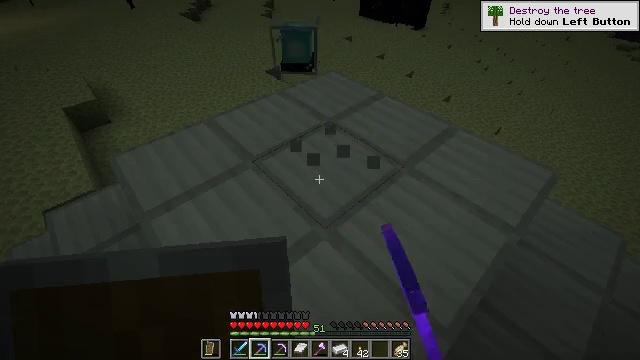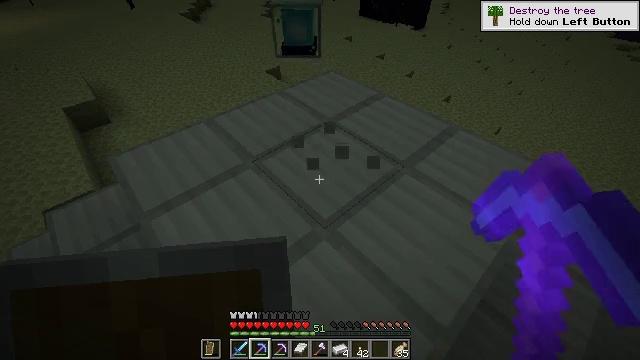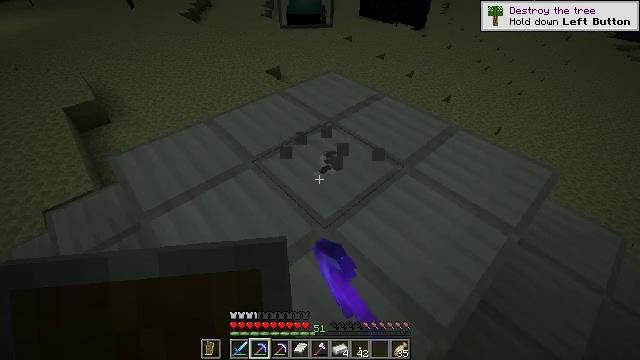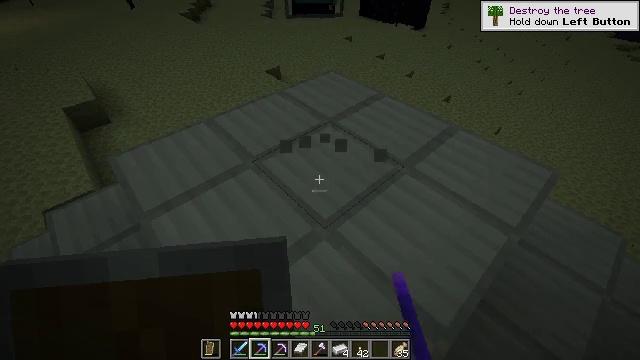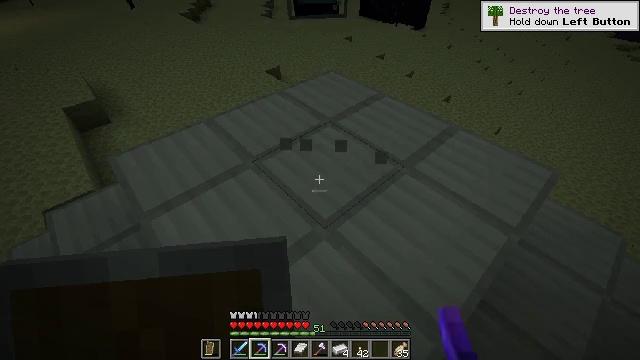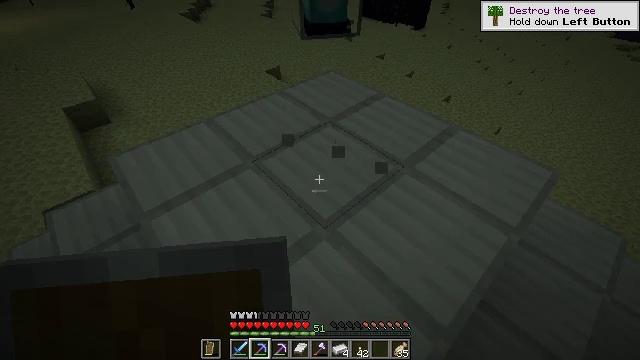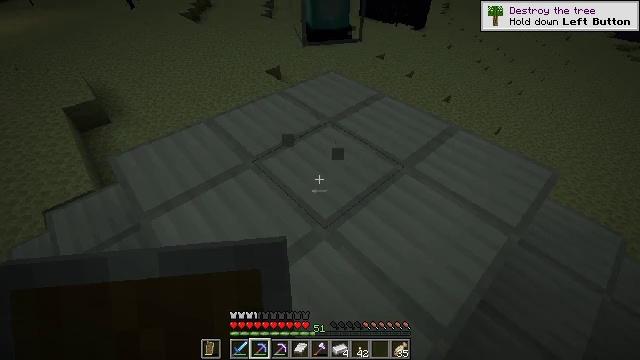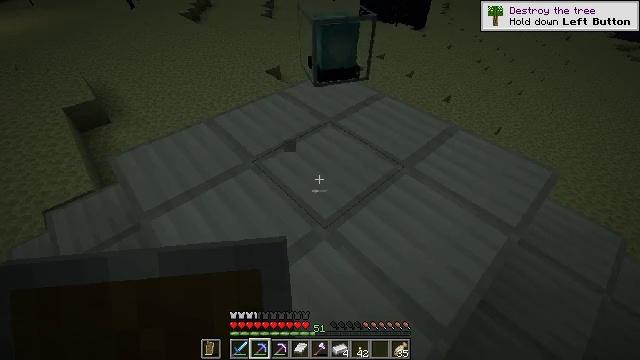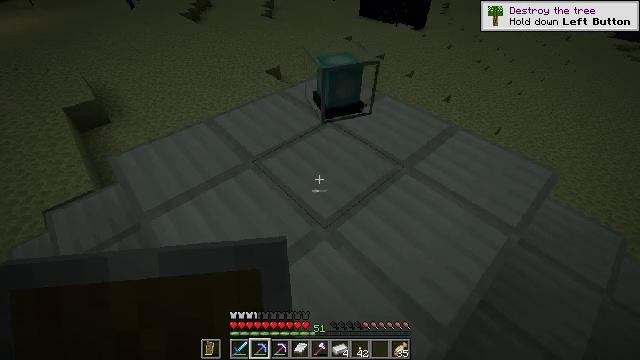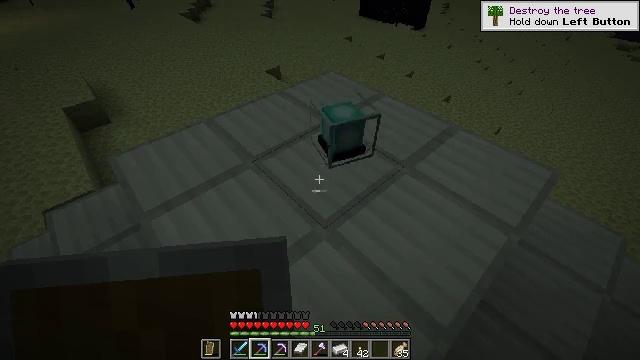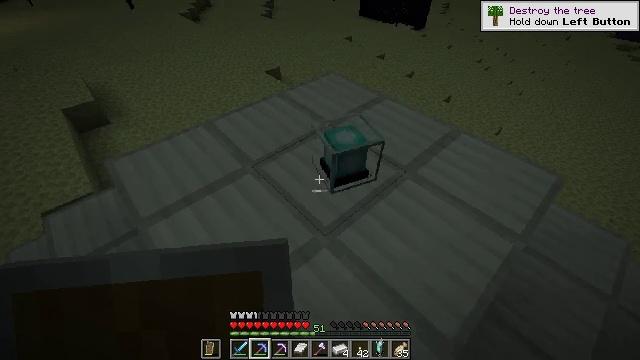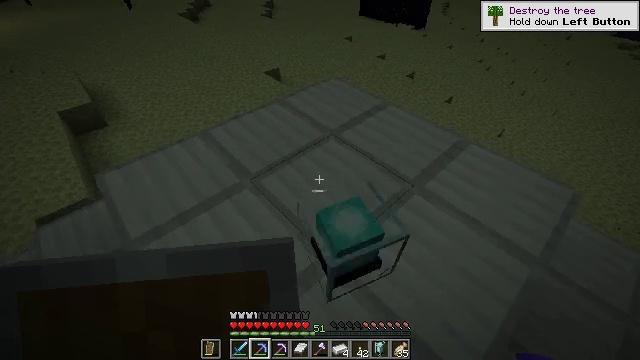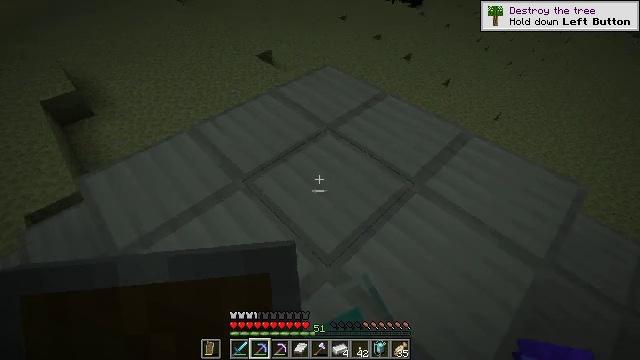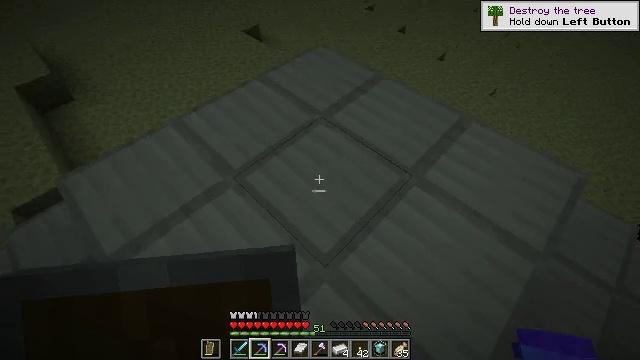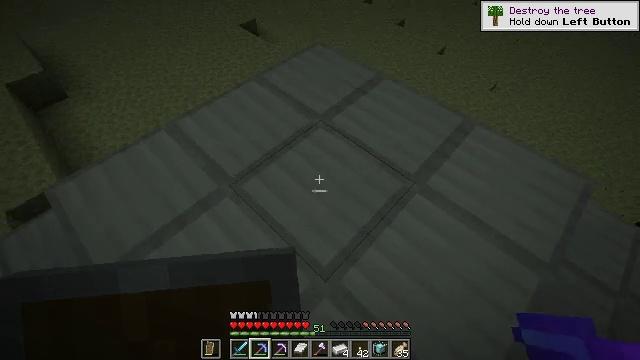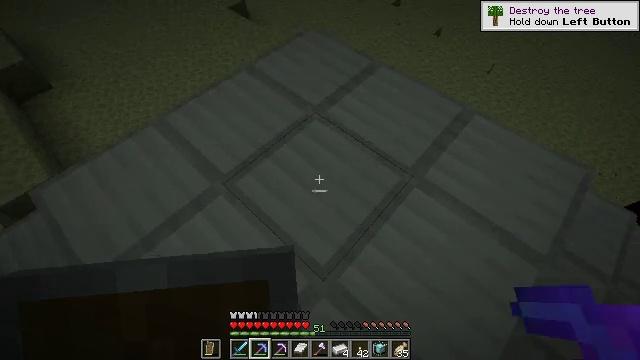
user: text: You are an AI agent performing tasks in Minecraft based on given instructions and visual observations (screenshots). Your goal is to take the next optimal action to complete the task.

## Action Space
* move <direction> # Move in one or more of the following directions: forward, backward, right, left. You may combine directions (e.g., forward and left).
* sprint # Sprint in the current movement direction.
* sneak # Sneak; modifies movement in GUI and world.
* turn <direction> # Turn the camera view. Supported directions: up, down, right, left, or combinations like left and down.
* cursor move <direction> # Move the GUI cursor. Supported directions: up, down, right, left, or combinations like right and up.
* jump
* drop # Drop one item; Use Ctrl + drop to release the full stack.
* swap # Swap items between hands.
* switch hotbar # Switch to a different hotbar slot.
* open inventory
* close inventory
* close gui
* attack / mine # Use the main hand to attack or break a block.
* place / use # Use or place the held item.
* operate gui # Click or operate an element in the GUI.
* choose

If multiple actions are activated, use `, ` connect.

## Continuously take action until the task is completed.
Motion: motion action
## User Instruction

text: Gather the iron block using a pickaxe.
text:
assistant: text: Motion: attack / mine
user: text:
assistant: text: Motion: attack / mine
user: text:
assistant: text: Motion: no_op
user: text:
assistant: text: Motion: no_op
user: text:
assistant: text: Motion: no_op
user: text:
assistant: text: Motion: no_op
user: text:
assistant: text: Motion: no_op
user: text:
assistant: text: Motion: no_op
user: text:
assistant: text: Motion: no_op
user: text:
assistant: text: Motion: move forward
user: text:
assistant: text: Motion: move forward
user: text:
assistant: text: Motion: move forward, turn right and down
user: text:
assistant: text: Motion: move forward, turn right and down
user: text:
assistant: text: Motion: turn down
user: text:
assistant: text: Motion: turn right and down
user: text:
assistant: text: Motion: turn down
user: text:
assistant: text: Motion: turn down
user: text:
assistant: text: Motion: turn down
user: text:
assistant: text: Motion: turn down
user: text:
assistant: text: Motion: no_op
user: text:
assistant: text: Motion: no_op
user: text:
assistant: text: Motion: attack / mine
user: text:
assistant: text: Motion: attack / mine
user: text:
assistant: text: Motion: attack / mine
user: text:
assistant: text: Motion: attack / mine
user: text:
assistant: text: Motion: turn left, attack / mine
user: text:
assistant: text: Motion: turn left, attack / mine
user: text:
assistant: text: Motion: turn left, attack / mine
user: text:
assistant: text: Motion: turn left, attack / mine
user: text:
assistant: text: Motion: turn left, attack / mine